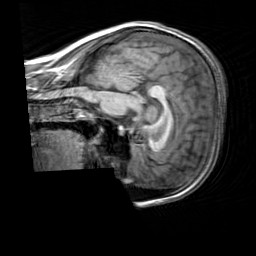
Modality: T1w
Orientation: sagittal
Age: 19
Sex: female
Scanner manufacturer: siemens
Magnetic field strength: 3 T
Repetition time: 2.3 s
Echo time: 0.00303 s